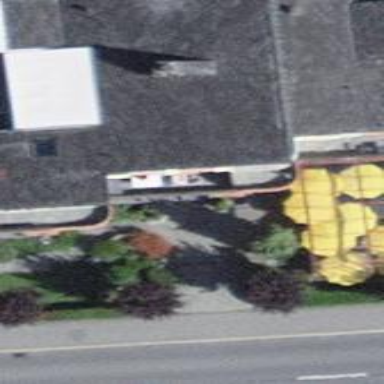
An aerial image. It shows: Building that houses restaurant.